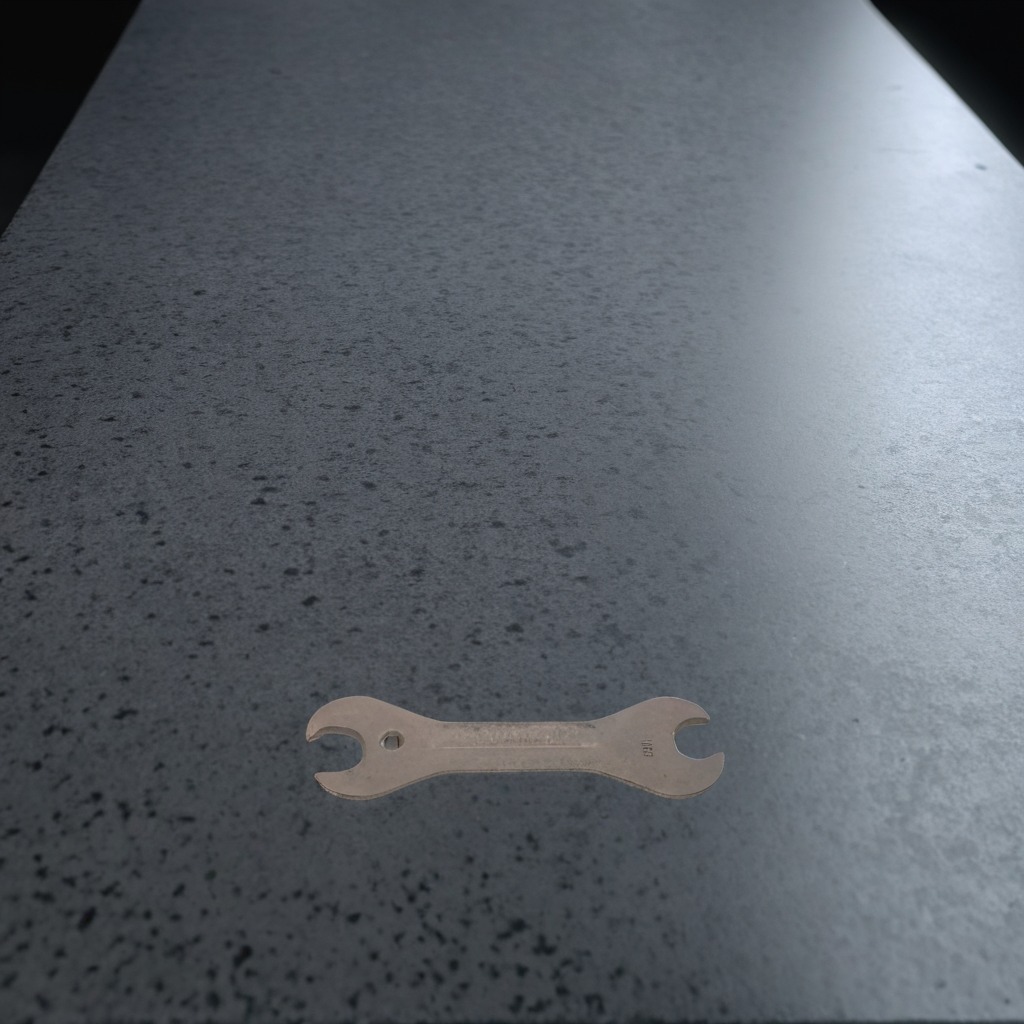
An wrench is lying on a clean granite table inside a workshop at night.